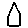
Label: house